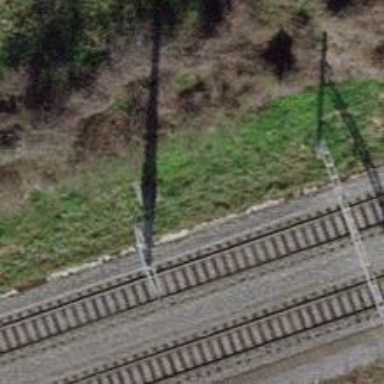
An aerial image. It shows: Power pole.